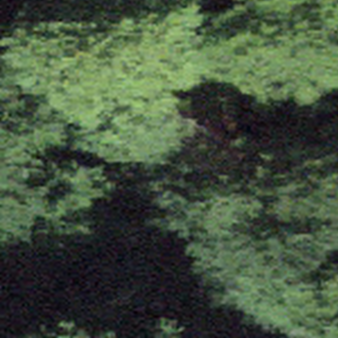
Label: other